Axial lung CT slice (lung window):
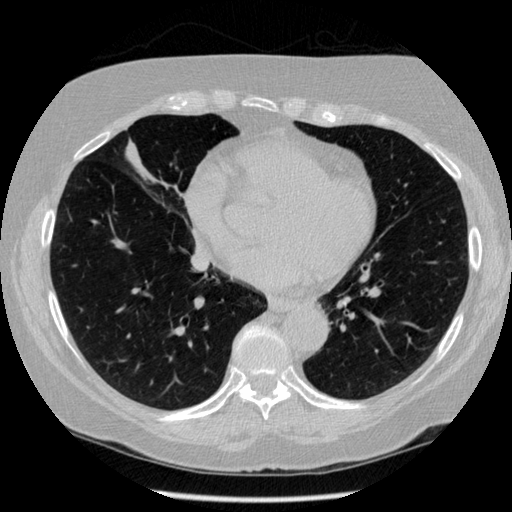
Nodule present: no